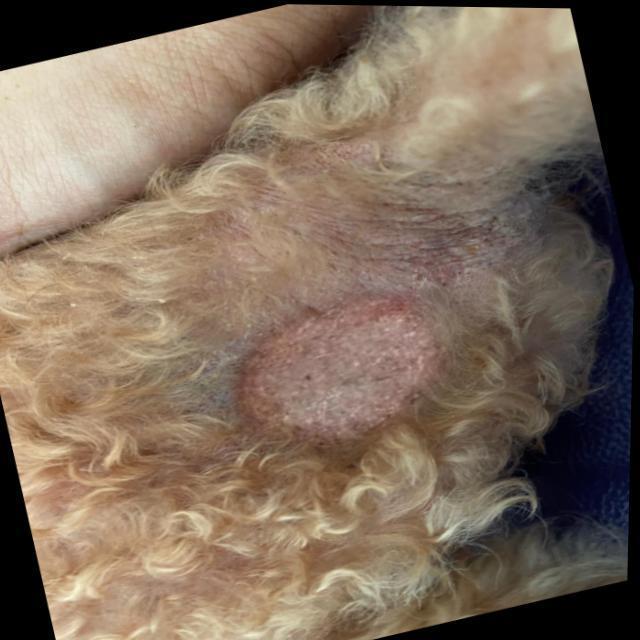
Canine ringworm (Dermatophytosis) — fungal infection caused by Microsporum or Trichophyton. Presents with circular alopecia, scaling, crusting, and broken hairs.